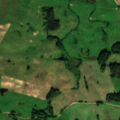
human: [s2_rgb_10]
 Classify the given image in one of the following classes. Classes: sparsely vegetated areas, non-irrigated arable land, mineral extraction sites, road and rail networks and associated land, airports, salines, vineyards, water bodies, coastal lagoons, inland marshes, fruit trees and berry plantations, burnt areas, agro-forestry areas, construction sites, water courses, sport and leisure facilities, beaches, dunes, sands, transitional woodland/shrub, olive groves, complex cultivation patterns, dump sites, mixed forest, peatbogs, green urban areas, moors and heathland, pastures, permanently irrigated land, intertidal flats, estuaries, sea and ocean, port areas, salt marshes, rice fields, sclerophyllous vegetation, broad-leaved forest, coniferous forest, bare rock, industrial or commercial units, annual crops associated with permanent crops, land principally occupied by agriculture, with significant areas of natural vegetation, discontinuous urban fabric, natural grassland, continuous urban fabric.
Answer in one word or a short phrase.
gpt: non-irrigated arable land, pastures, land principally occupied by agriculture, with significant areas of natural vegetation